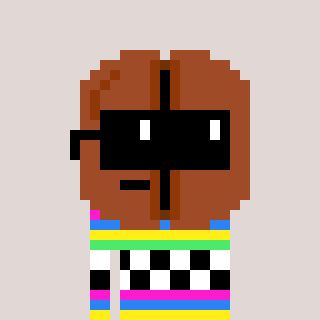
a pixel art character with square black sunglasses, a coffeebean-shaped head and a grayscale-colored body on a warm background